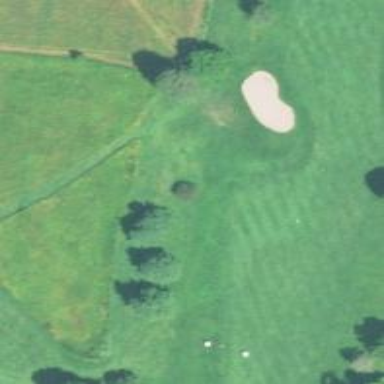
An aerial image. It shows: Golf fairway in the image.